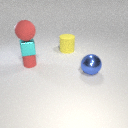
small red rubber cylinder to the left of large blue metal sphere